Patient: sex F, age 67
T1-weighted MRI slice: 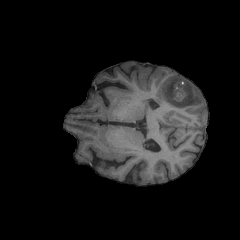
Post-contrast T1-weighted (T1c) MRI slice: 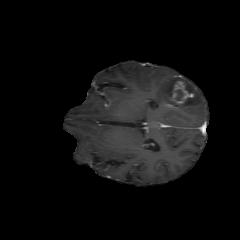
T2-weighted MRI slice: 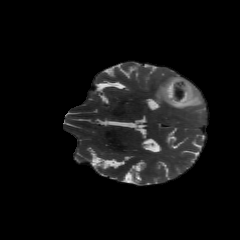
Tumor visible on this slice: yes
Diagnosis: Glioblastoma, IDH-wildtype
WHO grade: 4